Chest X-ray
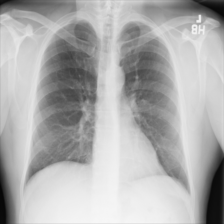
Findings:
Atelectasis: negative
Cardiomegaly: negative
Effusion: negative
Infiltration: negative
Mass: negative
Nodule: negative
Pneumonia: negative
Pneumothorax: negative
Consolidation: negative
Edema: negative
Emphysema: negative
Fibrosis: negative
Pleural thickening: negative
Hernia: negative